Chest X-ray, PA view. Patient: 61 years old, sex M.
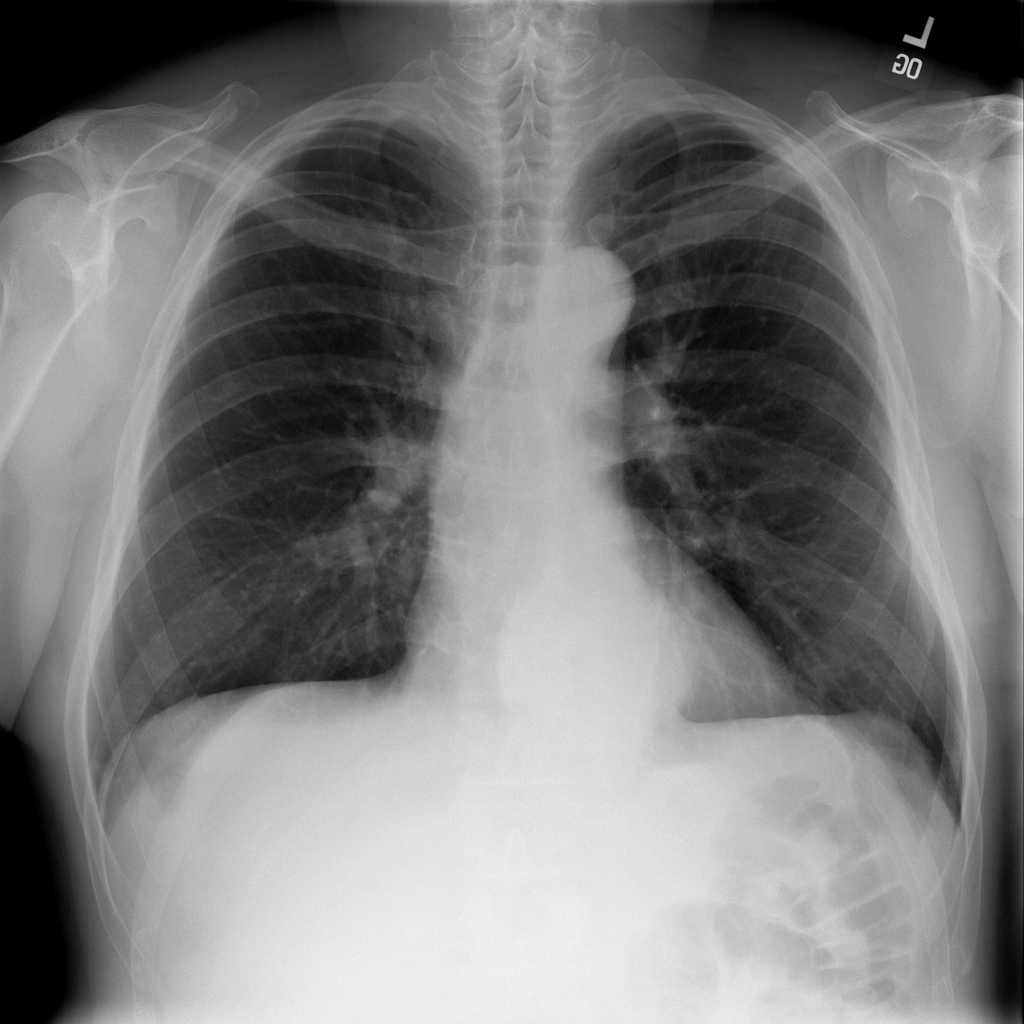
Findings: Hernia